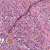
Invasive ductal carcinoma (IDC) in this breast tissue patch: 0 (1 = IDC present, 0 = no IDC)